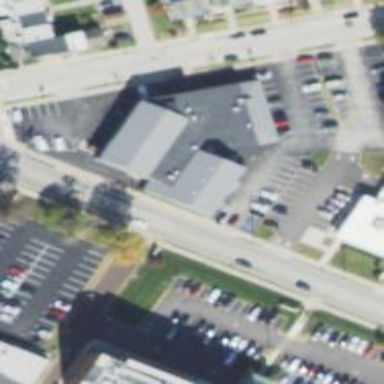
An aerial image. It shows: Pharmacy.